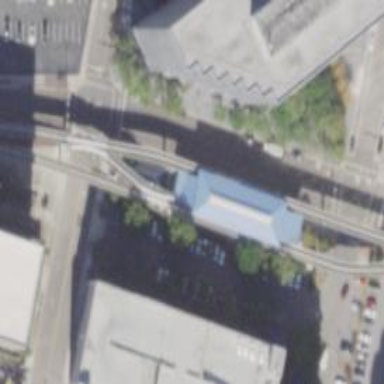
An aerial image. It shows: Building passage tunnel for monorail railway.